Interaction volume radius: 5 \u00c5
Interaction volume height: 15 \u00c5
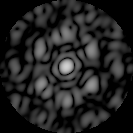
Disorder parameter: 0.62